Aerial crown-view tile of a tropical tree (Barro Colorado Island, Panama), acquired 20250317:
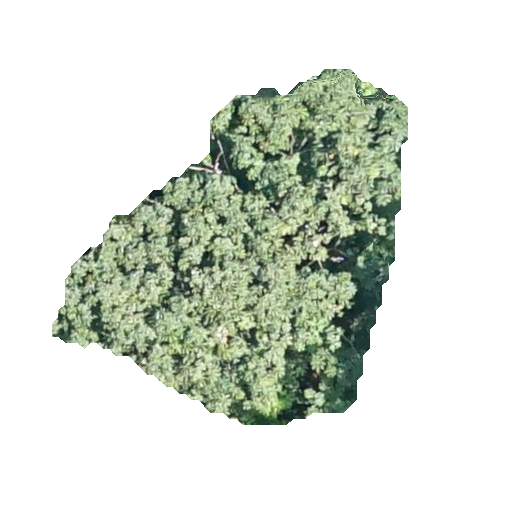
Species: Cecropia insignis
GBIF accepted scientific name: Cecropia insignis
Crown area: 119.731 m²